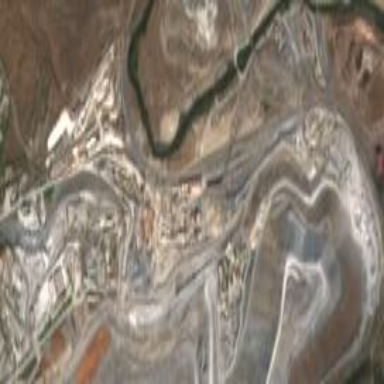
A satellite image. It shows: Industrial area used for mining operations.